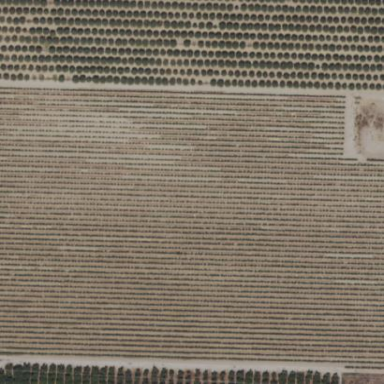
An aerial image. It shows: Orchard.